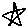
Label: star